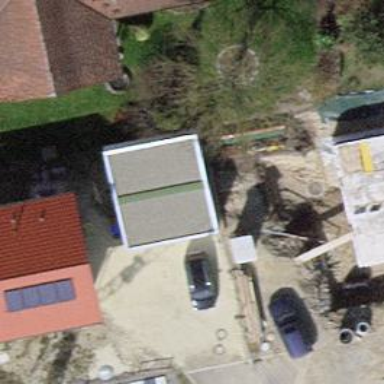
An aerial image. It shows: Garage building.